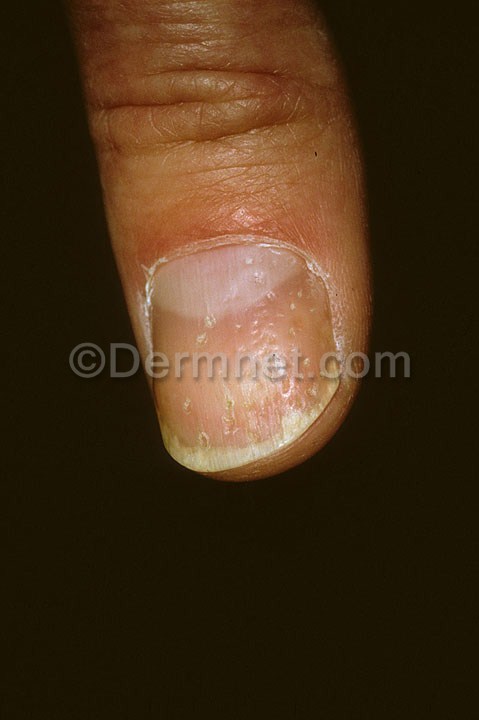
Disease: Psoriasis pictures Lichen Planus and related diseases